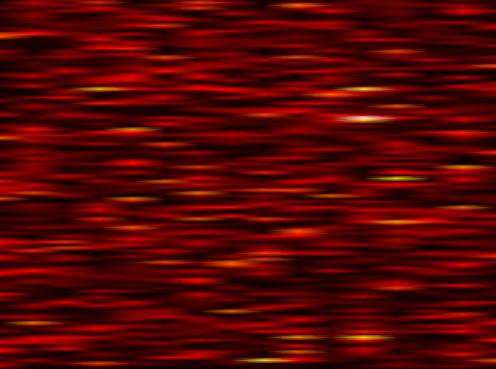
Label: WOLA